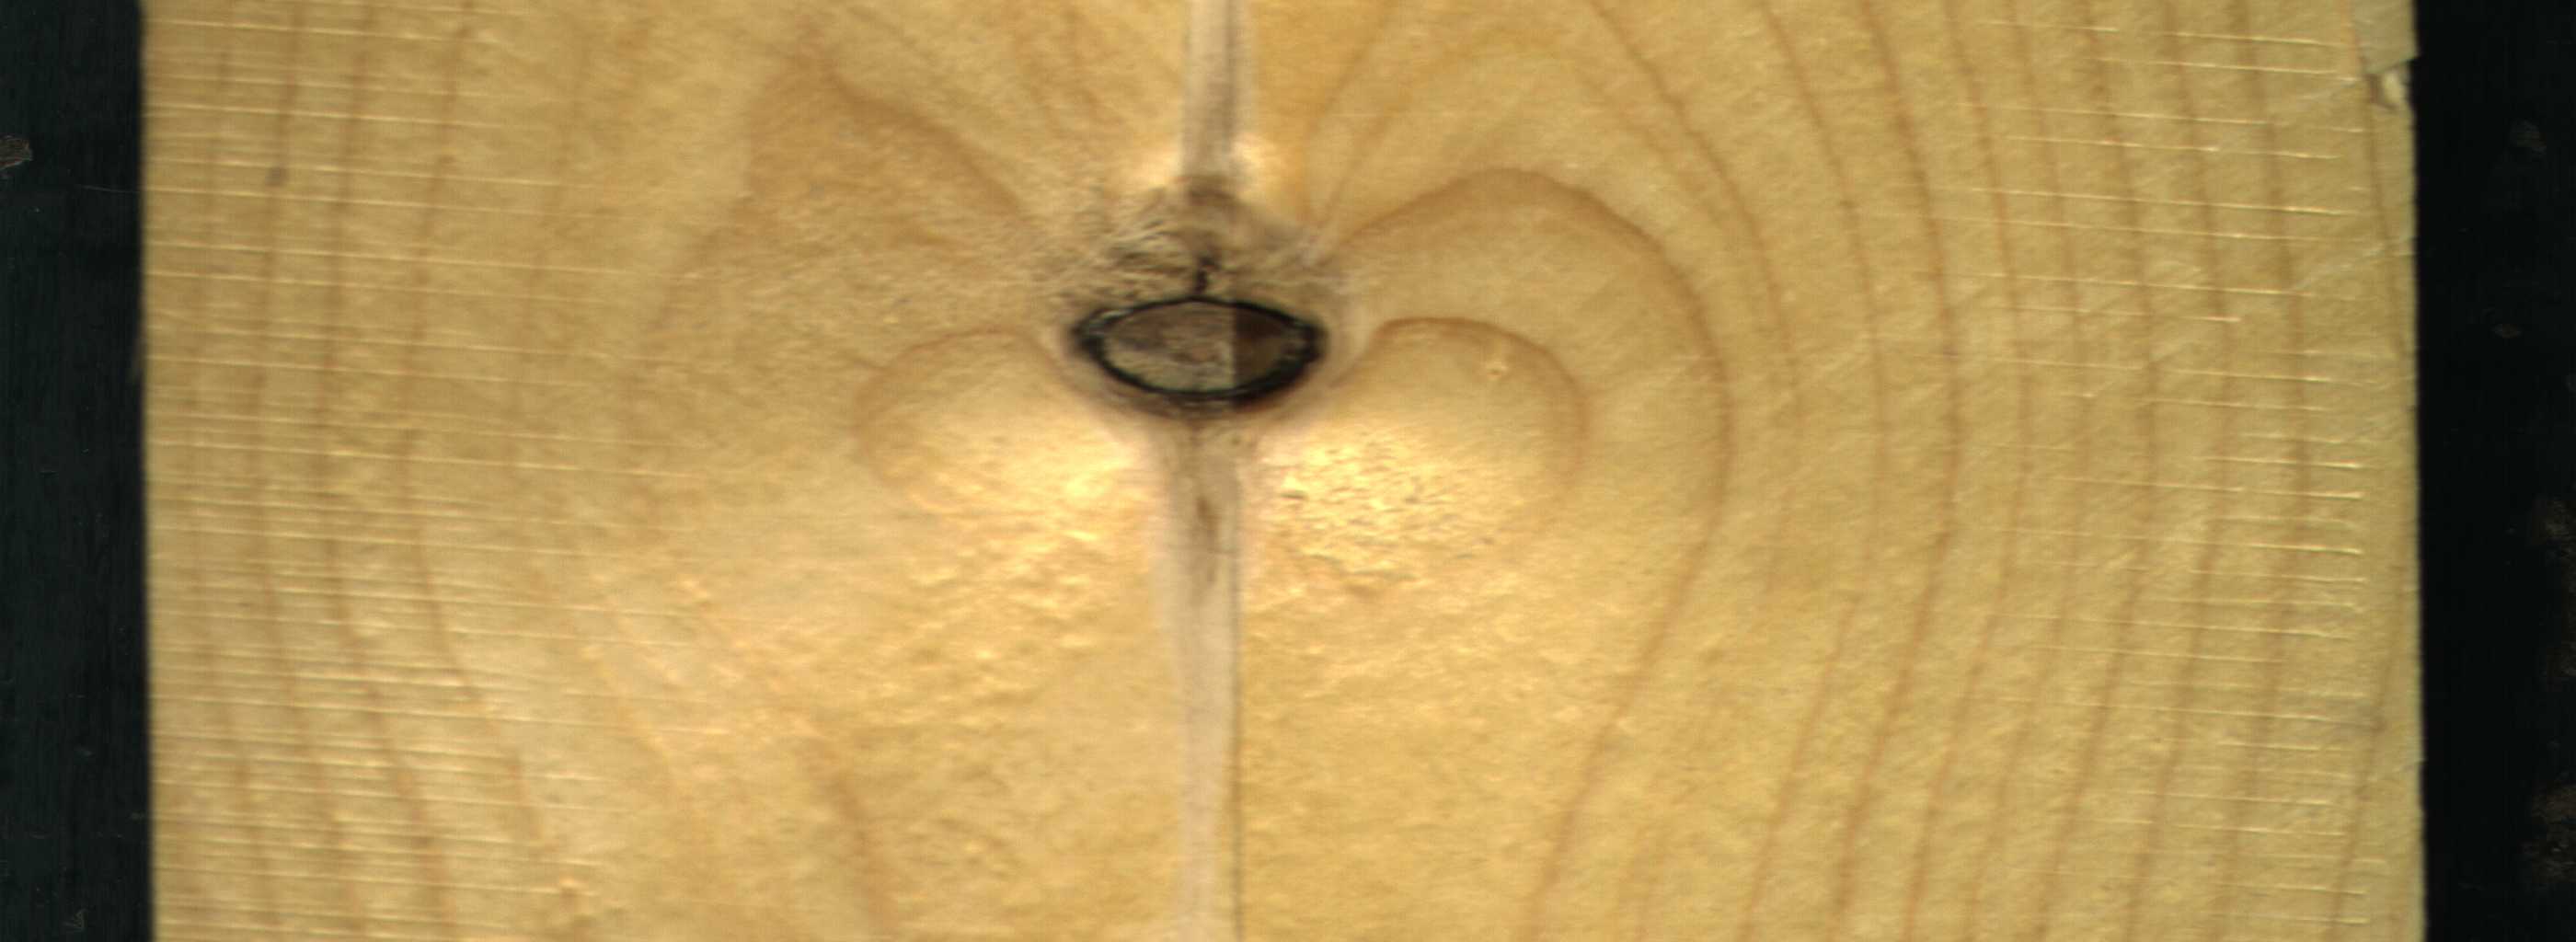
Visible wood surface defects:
Dead_Knot